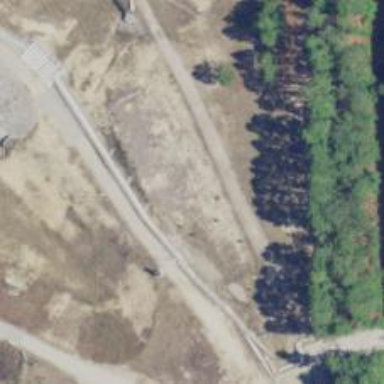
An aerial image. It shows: Abandoned spur railway.